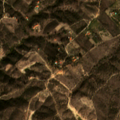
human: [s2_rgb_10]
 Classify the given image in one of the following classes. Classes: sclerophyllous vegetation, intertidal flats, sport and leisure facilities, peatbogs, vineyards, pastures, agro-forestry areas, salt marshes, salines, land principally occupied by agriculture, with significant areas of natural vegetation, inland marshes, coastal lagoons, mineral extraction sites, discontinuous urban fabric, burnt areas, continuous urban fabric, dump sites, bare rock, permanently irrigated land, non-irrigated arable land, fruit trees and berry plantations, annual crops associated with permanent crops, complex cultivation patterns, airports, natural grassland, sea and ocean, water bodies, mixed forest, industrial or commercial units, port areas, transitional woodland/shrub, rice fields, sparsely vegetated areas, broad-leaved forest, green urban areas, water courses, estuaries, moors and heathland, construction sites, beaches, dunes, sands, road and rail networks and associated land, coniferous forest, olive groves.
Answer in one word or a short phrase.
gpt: land principally occupied by agriculture, with significant areas of natural vegetation, agro-forestry areas, broad-leaved forest